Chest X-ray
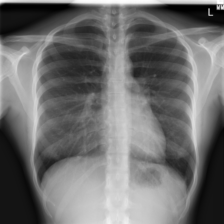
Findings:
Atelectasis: negative
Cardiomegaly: negative
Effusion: negative
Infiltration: negative
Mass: negative
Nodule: negative
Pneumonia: negative
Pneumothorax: negative
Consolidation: negative
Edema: negative
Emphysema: negative
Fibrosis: negative
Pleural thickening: negative
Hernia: negative